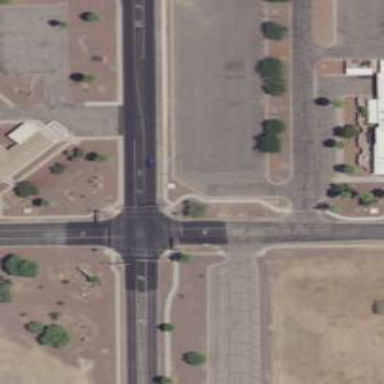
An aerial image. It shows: Marked road crossing.